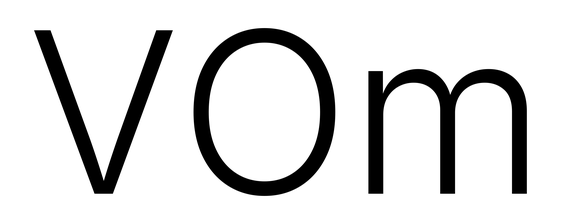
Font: Inter_Light